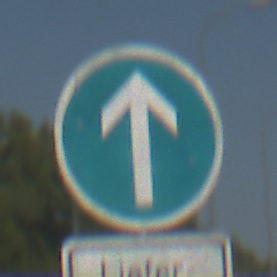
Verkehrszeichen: VorgeschriebeneFahrtrichtungGeradeaus
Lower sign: BesondereFahrzeugeUndTransportgueter5
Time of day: MorningAfternoon
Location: Outdoor (Suburban)
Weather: Clear
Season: NotSpecified
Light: Natural